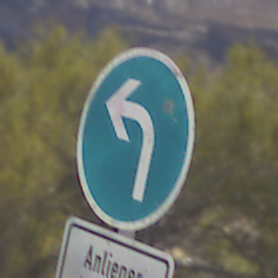
Verkehrszeichen: VorgeschriebeneFahrtrichtungLinks
Zusatzzeichen unten: PersonengruppenFrei2
Umgebung: Outdoor, Nature
Tageszeit: Midday
Wetter: Clear
Licht: Natural
Jahreszeit: NotSpecified
Kontrast: HighContrast